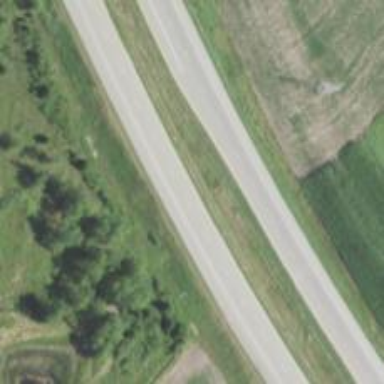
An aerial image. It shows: Trunk highway with expressway features.